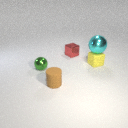
small brown rubber cylinder to the right of small green metal sphere